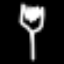
Label: fork